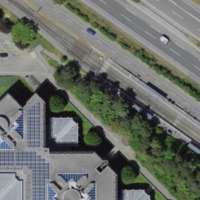
EUNIS habitat code: 57
Species observed at this site:
Carpinus betulus
Anacamptis pyramidalis
Cornus sanguinea